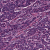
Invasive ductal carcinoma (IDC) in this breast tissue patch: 1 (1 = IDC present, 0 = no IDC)